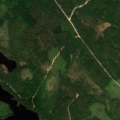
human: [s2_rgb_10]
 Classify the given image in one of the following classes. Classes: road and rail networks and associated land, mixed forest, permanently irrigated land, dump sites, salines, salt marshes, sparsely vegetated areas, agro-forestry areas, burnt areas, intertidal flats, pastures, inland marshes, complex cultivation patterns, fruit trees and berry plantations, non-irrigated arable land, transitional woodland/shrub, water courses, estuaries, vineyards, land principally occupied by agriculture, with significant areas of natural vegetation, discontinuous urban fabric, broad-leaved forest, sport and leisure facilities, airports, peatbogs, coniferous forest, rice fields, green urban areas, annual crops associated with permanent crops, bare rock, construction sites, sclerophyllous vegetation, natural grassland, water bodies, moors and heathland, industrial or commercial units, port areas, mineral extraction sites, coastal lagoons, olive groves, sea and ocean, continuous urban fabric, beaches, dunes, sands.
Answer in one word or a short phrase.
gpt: coniferous forest, mixed forest, transitional woodland/shrub, water bodies